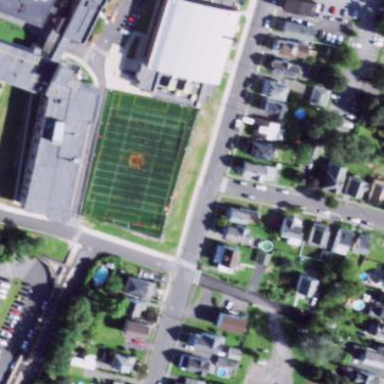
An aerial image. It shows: American football pitch.